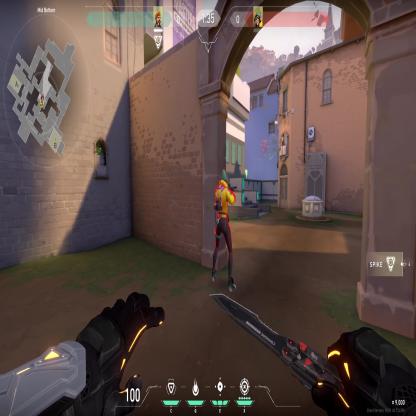
Label: enemy